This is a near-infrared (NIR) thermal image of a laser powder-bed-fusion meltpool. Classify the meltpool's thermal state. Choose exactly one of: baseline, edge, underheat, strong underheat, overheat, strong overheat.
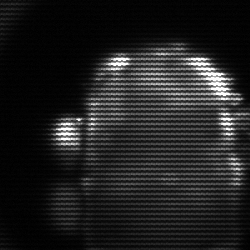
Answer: baseline